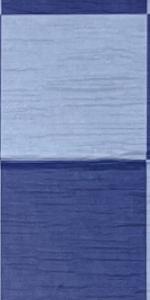
Label: Empty